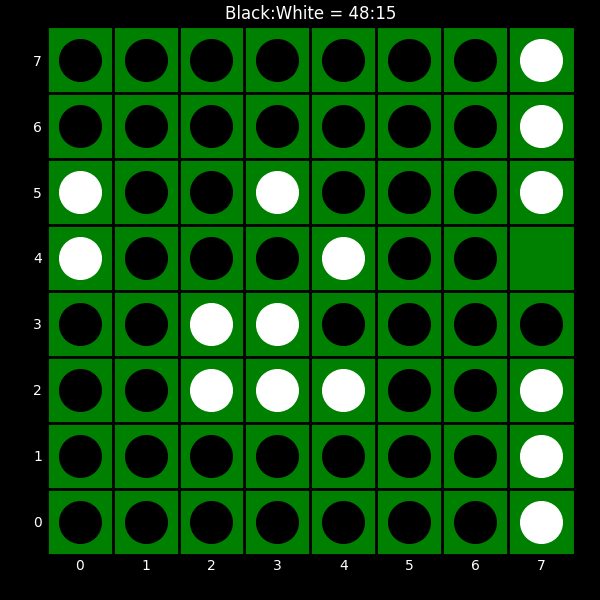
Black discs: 48
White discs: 15